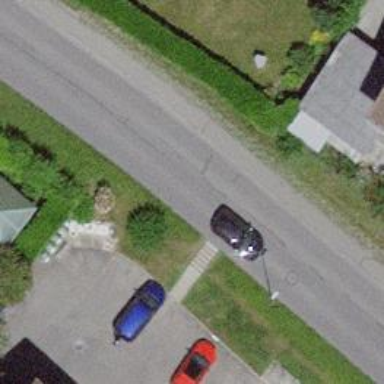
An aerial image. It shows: Tertiary road with asphalt surface and sidewalk on the left.